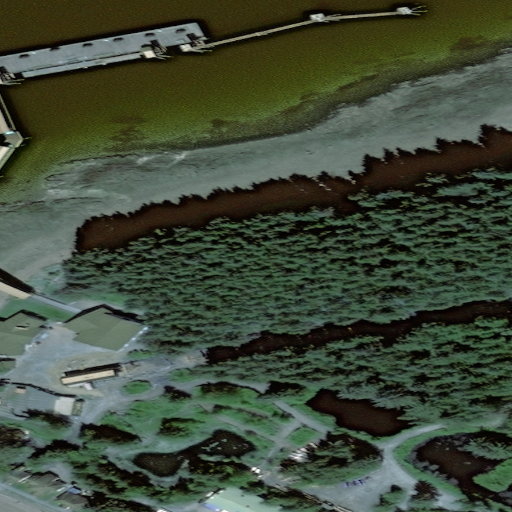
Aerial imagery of cape in Alaska named Cannery Point containing only unknown